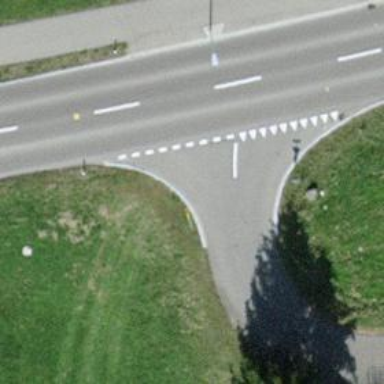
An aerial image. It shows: Road with "give way" sign.